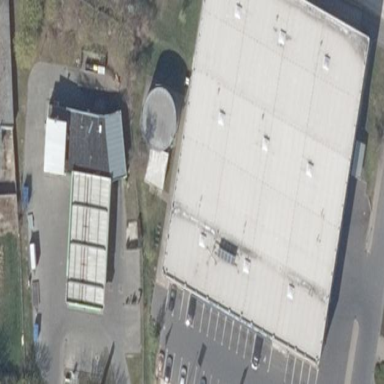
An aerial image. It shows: Commercial building with flat grey roof.